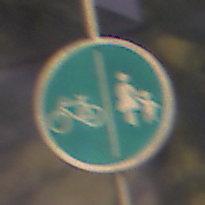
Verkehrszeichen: GetrennterRadUndGehwegRadwegLinks
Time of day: Night
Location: Outdoor (Suburban)
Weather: PartlyCloudy
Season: NotSpecified
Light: Artificial